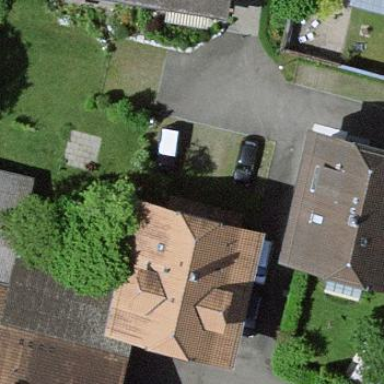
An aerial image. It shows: Simple house.